Question: I tested the load times of the same asset twice. One under the rails asset pipeline (/app/assets/javascripts) and the other as a static file (/public).
'''
<%= javascript_include_tag 'application' -%>
<script src='/application.js'></script>
'''
Heres what I got:

What's causing this magnitude of difference between the files when they're about the same size? How can I speed up the load time of a static asset which is 10x slower than if it was in the asset pipeline?
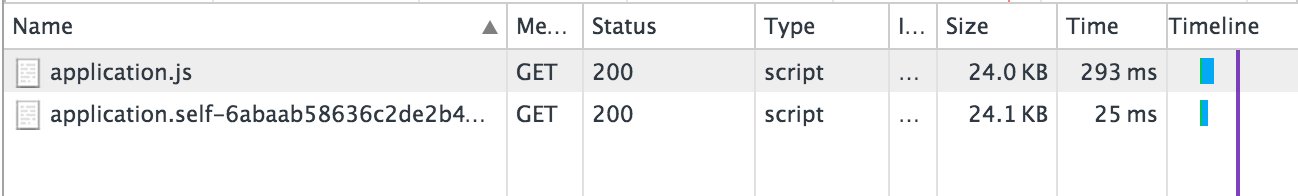
Answer: Updated to rack 1.6.4, solved this issue. Looks like rack 1.6.0 introduced 'options[:OutputBufferSize] = 5'
Source: <URL>